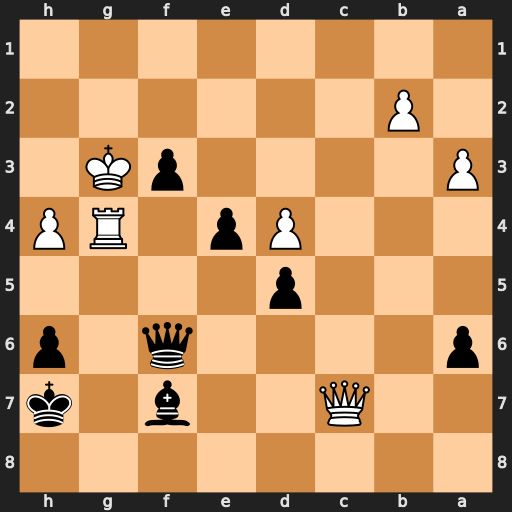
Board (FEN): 8/2Q2b1k/p4q1p/3p4/3Pp1RP/P4pK1/1P6/8
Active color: b
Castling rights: -
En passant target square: -
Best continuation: f2 Rf4 f1=Q Rxf6 Qxf6